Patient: sex M, age 29
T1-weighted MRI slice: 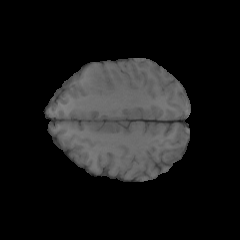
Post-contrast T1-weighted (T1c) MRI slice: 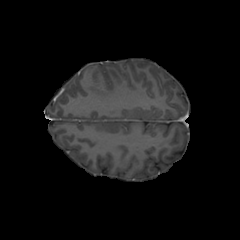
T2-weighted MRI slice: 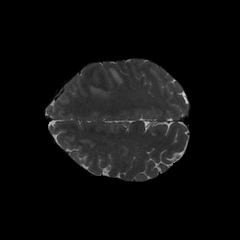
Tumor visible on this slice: yes
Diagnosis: Glioblastoma, IDH-wildtype
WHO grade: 4